Question: Trying to add a new connection for MS SQL Server in Sharpdevelop via the Entity Framework Wizard, and I get the following not very helpful error:

Does anyone have any clues as to exactly what it is that is not supported? The version number on its own is not very helpful.
I'm using Sharpdevelop 4.4.0.9722.
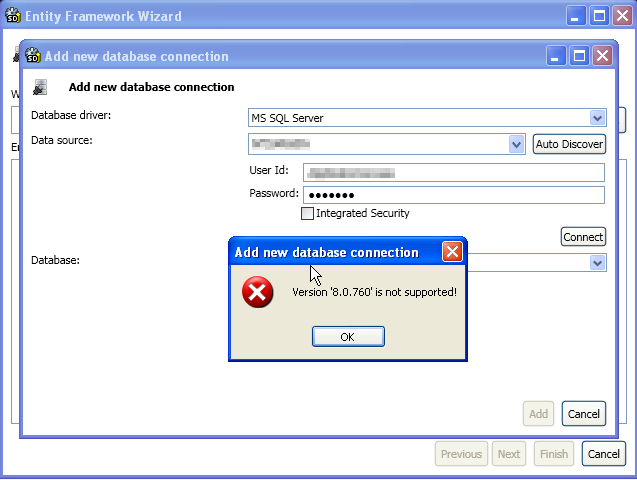
Answer: It means that SQL Server 2000 SP3a (version 8) is not supported, which is true for EF5 and newer. <URL>